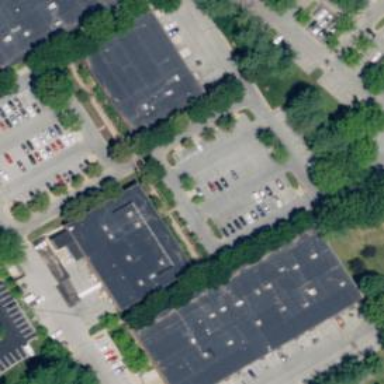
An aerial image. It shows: Commercial building.